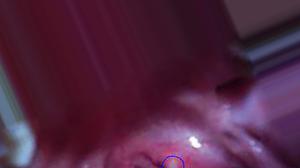
Condition: Mouth Ulcer